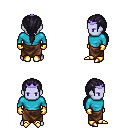
a pixel art fantasy rpg character, male body template, dark elf, purple skin, teal long-sleeve shirt, robe skirt, raven ponytail hairstyle, purple tiara, gold gloves, gold boots, four views (front, back, left, right), 2x2 character sprite sheet, small pixel art, hard edges, no anti-aliasing